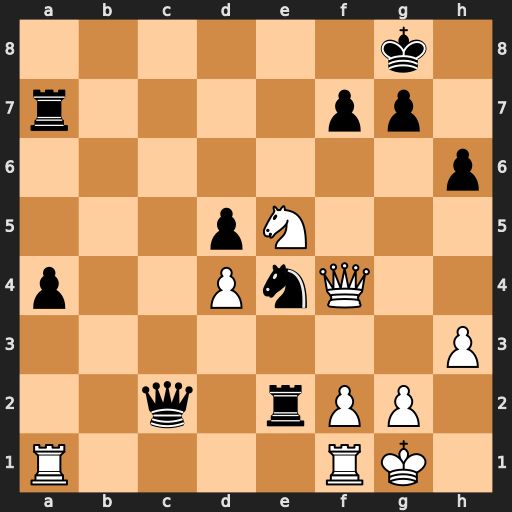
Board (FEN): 6k1/r4pp1/7p/3pN3/p2PnQ2/7P/2q1rPP1/R4RK1
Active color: w
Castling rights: -
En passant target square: -
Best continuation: Rac1 Qd2 Rc8+ Kh7 Qf5+ g6 Nxg6 Nd6 Nf8+ Kg7 Qh7+